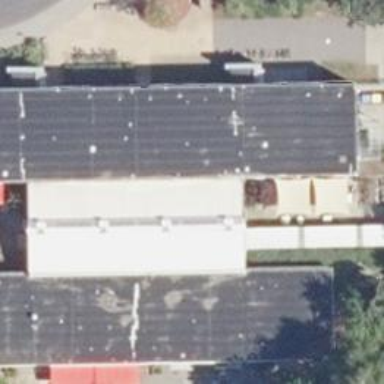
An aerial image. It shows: Kindergarten building.